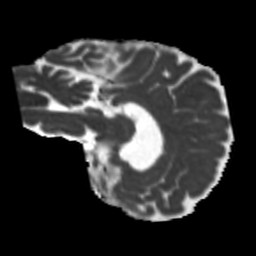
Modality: MD
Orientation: sagittal
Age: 51
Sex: female
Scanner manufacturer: siemens
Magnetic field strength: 3 T
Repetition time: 5.25 s
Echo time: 0.08 s